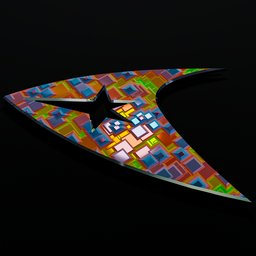
Label: decoration